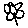
Label: flower